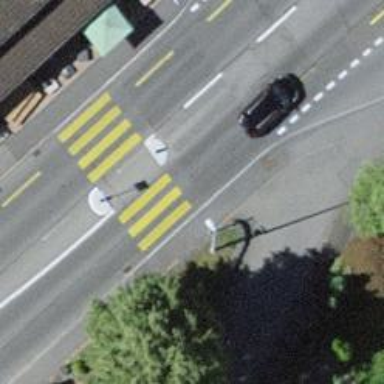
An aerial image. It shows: Kerb barrier.